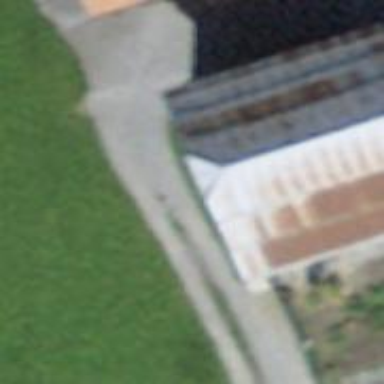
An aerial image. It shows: Barn.